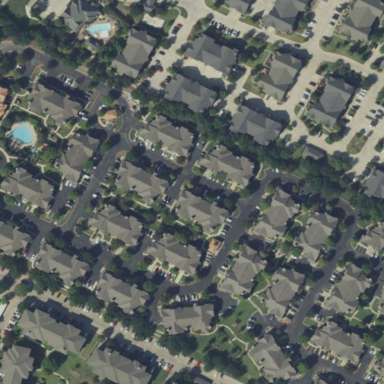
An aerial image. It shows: Residential area with apartments.